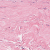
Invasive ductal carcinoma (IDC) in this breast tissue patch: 0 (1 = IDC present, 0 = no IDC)